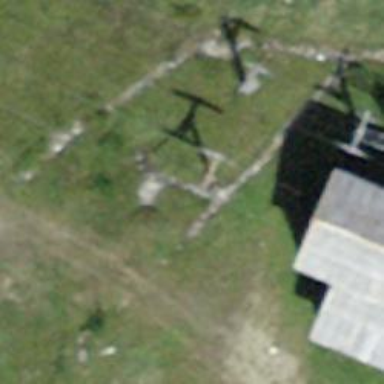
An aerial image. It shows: Pylon used for aerialway.